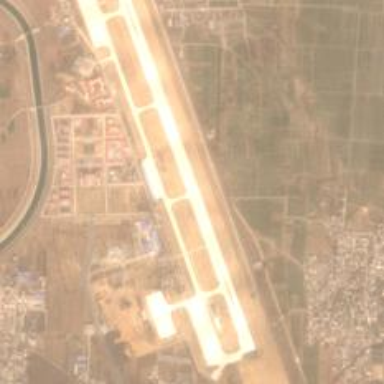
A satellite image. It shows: Runway at airport.